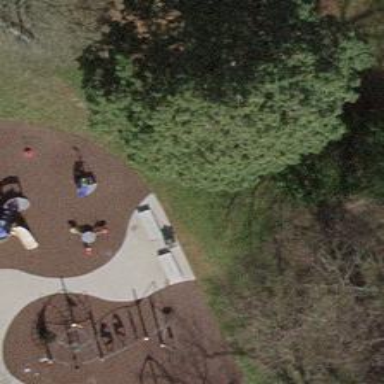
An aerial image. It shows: Concrete bench.